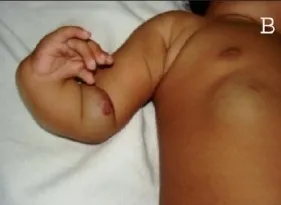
Left hand showing an accessory thumb.
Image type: medical_photograph (skin_photograph)